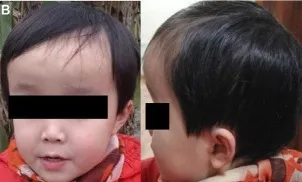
Family pedigree and clinical features of the proband. (B) The appearance of the proband's head at 2 years of age.
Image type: medical_photograph (oral_photograph)